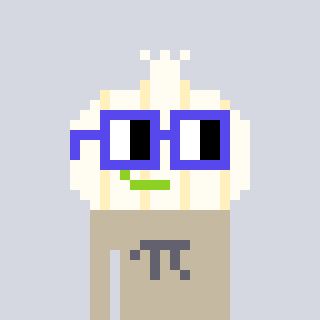
a pixel art character with square blue glasses, a garlic-shaped head and a bege-colored body on a cool background